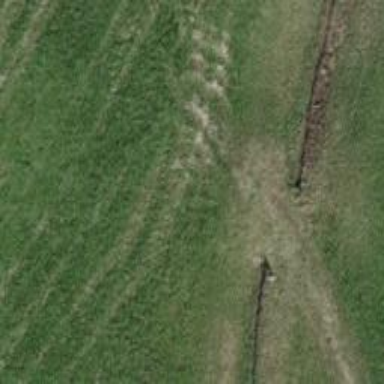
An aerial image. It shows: Path bridge with grass surface. The track type is grade 4.